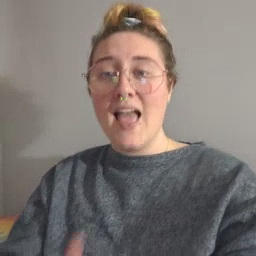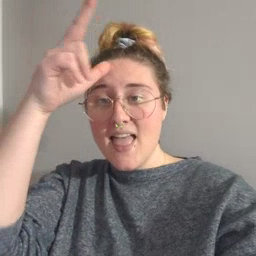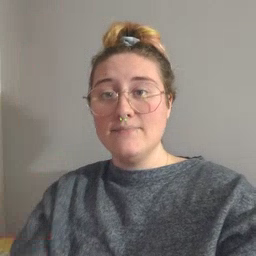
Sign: hen